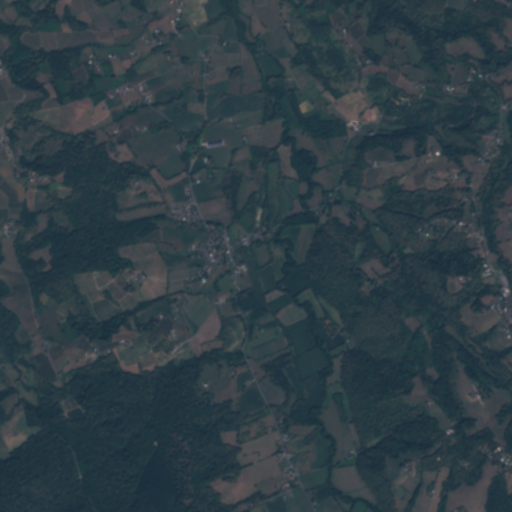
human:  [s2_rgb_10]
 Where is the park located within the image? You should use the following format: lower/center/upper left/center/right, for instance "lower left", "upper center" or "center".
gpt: The park is located in the center right of the image.
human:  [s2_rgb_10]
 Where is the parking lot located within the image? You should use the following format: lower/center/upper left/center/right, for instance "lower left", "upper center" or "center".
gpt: The parking lot is located in the center right of the image.
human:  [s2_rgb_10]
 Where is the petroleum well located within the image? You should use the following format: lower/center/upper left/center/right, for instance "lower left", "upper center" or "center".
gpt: The petroleum well is located in the lower center of the image.
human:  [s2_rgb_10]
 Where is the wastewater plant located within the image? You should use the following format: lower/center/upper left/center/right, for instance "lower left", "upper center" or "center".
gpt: The wastewater plant is located in the center of the image.
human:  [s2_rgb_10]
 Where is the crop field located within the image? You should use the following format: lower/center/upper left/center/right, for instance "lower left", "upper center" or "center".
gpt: There is no crop field in the image.